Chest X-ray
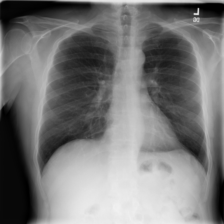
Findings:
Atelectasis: negative
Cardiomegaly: negative
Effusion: negative
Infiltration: negative
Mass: negative
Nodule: negative
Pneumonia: negative
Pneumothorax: negative
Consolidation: negative
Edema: negative
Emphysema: negative
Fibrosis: negative
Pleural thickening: negative
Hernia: negative